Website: lowes
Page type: customer-info-address
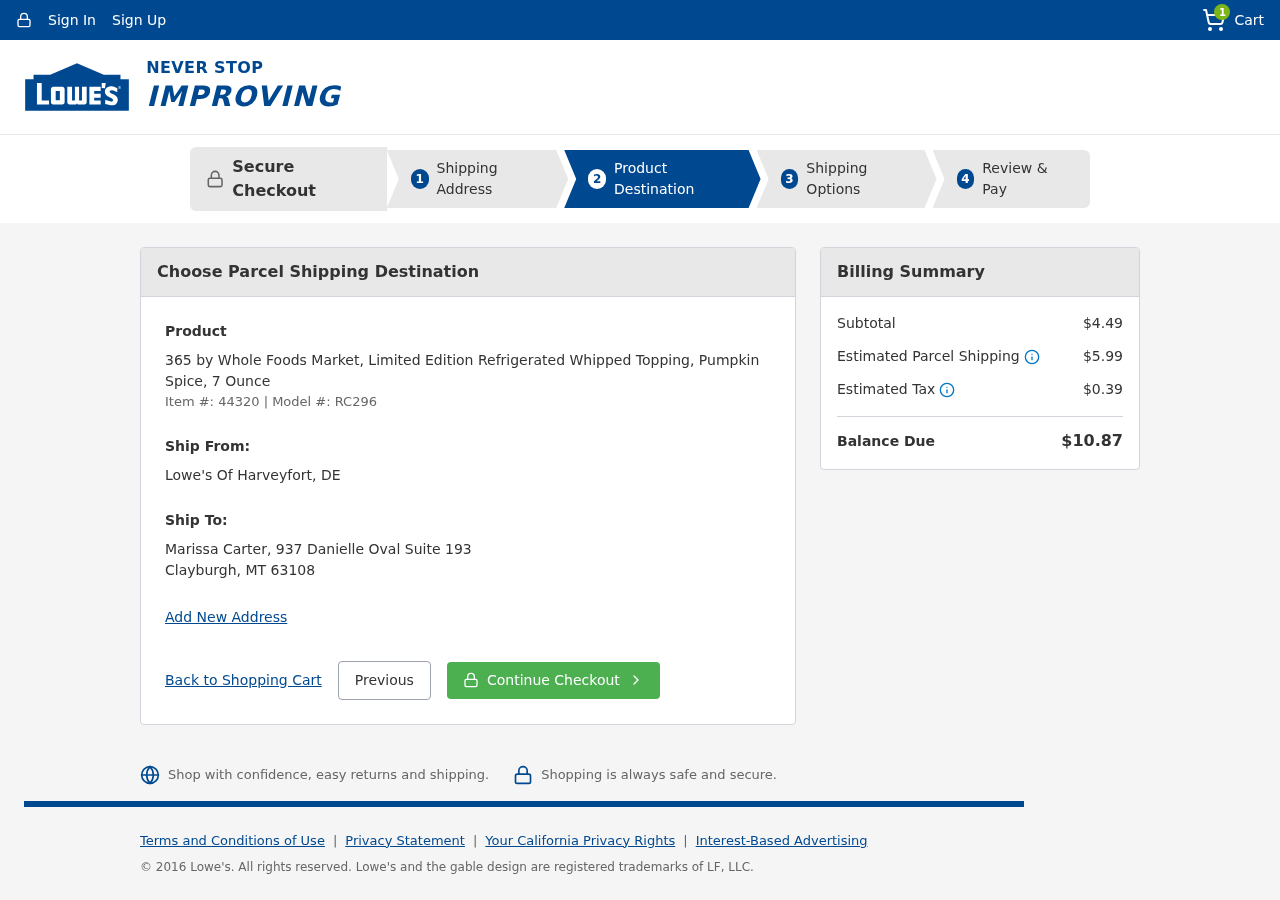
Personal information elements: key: PII_FULLNAME
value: Marissa Carter
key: PII_STREET
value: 937 Danielle Oval Suite 193
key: PII_CITY_STATE2
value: Harveyfort, DE
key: PII_CITY_STATE_ZIP
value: Clayburgh, MT 63108
Product elements: key: PRODUCT1_NAME
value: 365 by Whole Foods Market, Limited Edition Refrigerated Whipped Topping, Pumpkin Spice, 7 Ounce
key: PRODUCT1_ITEM_NUMBER
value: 44320
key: PRODUCT1_MODEL_NUMBER
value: RC296
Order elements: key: ORDER_NUM_ITEMS
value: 1
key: ORDER_SUBTOTAL
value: $4.49
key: ORDER_SHIPPING_COST
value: $5.99
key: ORDER_TAX
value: $0.39
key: ORDER_TOTAL
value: $10.87